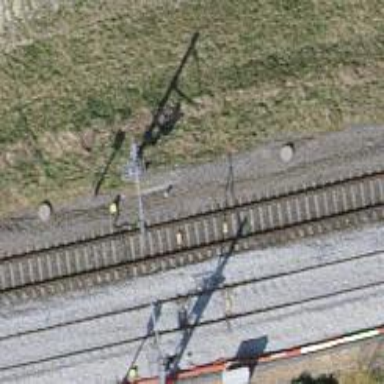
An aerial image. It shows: Railway signal.